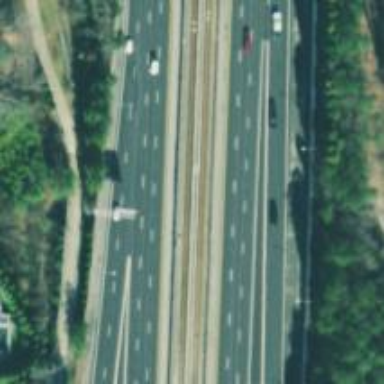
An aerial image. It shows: Motorway junction.